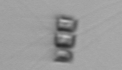
Label: Chaetoceros